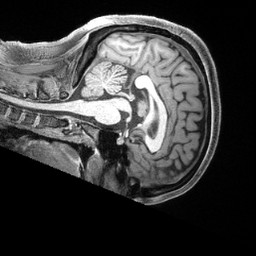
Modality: T1w
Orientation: sagittal
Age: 30
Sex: female
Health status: ill
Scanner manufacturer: siemens
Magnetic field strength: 3 T
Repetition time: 2.4 s
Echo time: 0.00222 s